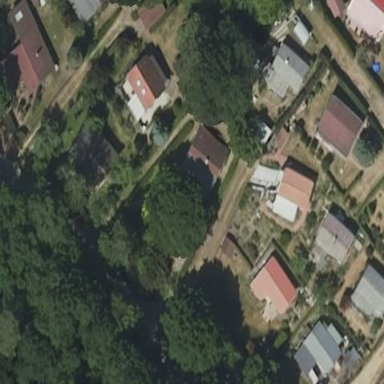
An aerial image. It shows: Allotments area.